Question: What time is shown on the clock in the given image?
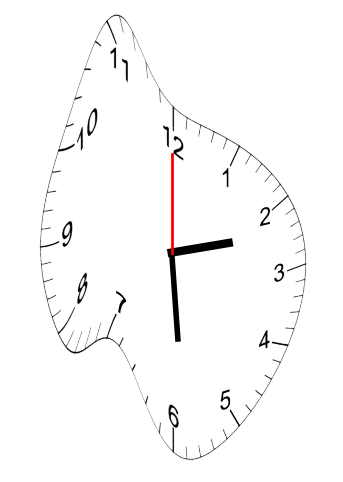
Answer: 02:29:00